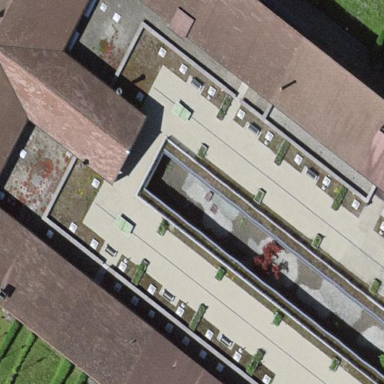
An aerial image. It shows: Government building.